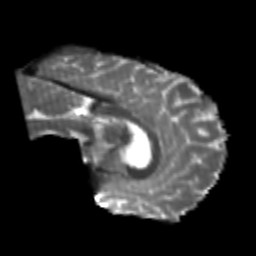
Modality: T2w
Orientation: sagittal
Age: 21
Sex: male
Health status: healthy
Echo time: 0.074 s